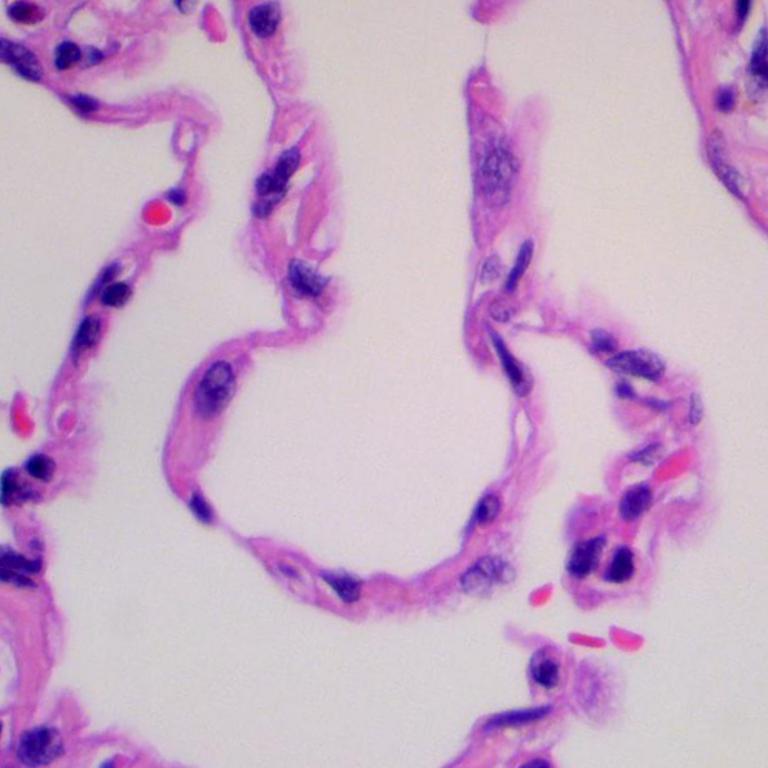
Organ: lung
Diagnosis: benign